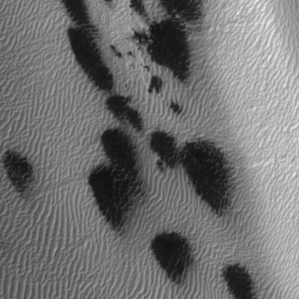
Label: frost